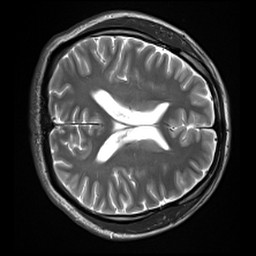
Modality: inplaneT2
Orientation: axial
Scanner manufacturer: siemens
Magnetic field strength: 3 T
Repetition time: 7.02 s
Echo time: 0.069 s